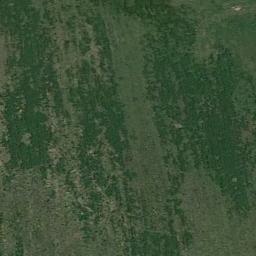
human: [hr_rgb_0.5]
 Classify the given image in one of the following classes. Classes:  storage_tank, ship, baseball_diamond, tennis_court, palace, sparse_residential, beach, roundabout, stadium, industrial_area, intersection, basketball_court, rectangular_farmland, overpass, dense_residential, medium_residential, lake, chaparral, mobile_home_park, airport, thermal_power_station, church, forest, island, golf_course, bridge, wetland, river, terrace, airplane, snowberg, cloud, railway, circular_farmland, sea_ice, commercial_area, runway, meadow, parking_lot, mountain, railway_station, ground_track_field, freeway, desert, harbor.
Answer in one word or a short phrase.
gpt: meadow